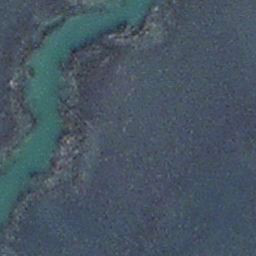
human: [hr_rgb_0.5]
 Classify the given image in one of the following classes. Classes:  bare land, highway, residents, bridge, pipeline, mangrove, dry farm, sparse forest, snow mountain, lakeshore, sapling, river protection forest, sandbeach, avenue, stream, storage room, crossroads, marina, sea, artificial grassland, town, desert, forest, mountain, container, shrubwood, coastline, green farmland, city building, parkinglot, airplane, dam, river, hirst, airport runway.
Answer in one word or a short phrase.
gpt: stream